Interaction volume radius: 5 \u00c5
Interaction volume height: 25 \u00c5
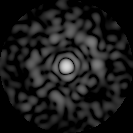
Disorder parameter: 0.8146